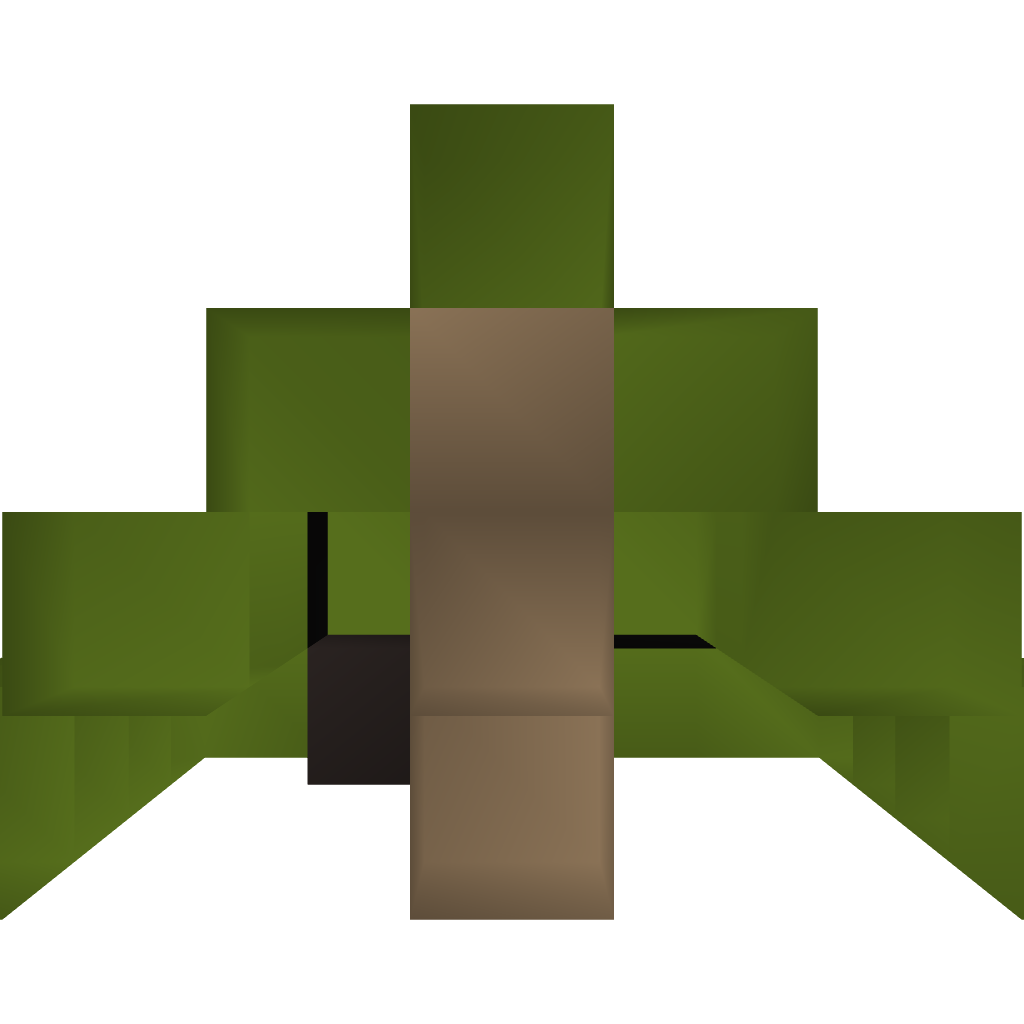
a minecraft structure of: Camping Tent